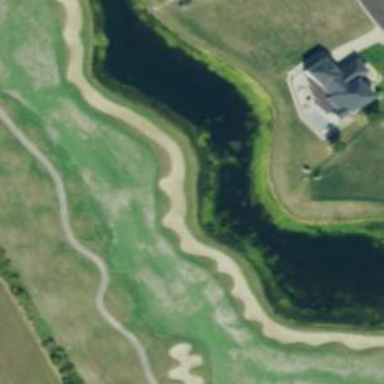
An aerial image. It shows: Bunker on golf course.